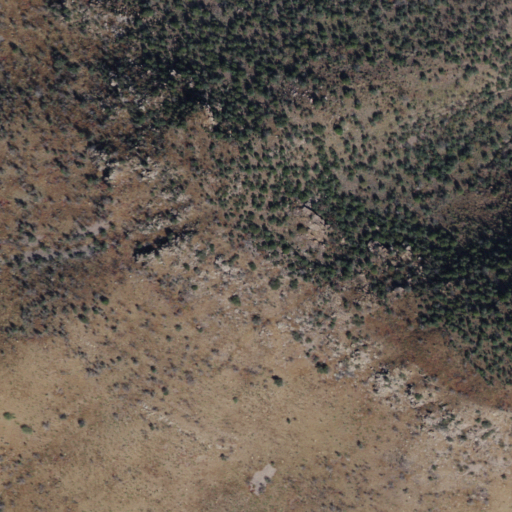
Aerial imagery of mountain in Arizona named Apache Peak containing grassland, evergreen forest, and shrub